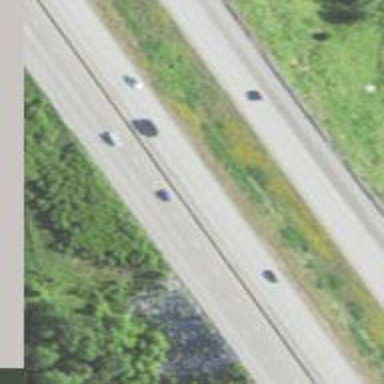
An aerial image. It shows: Motorway link.